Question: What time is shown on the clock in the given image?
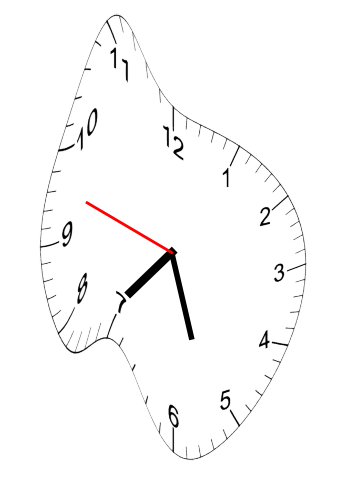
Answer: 07:26:48